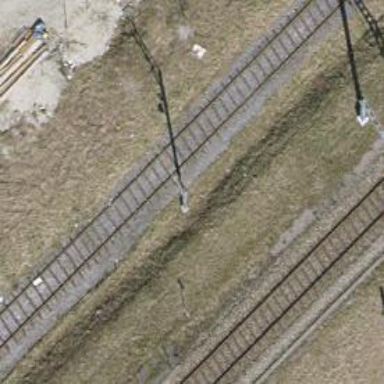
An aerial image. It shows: Catenary mast for power lines.